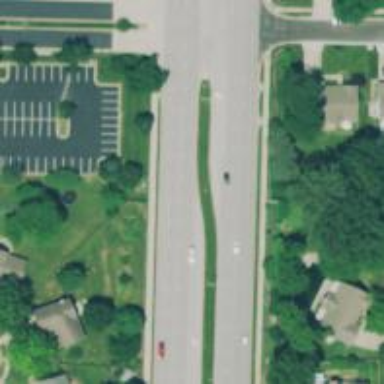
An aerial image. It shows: Road with dash markings.